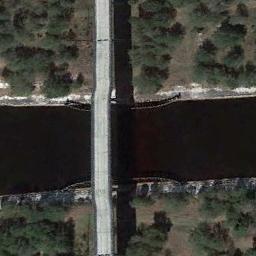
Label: bridge